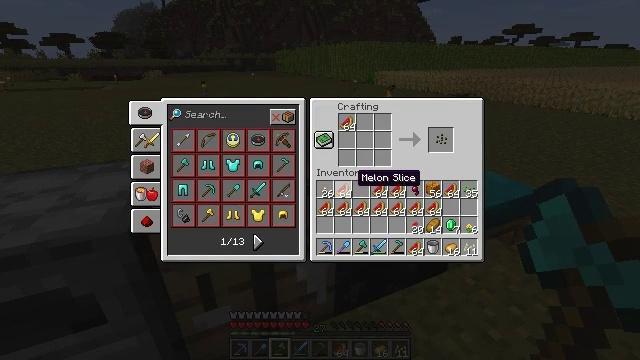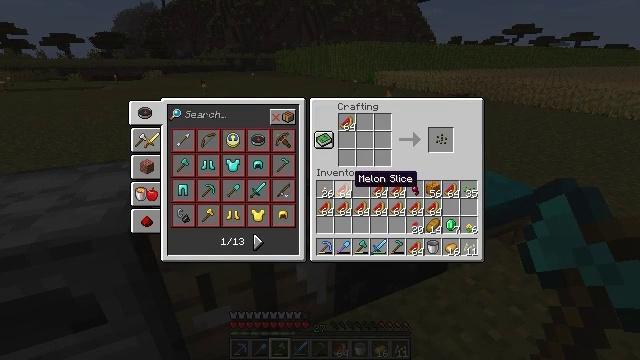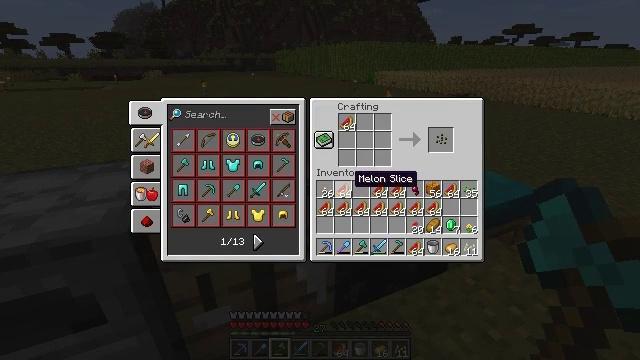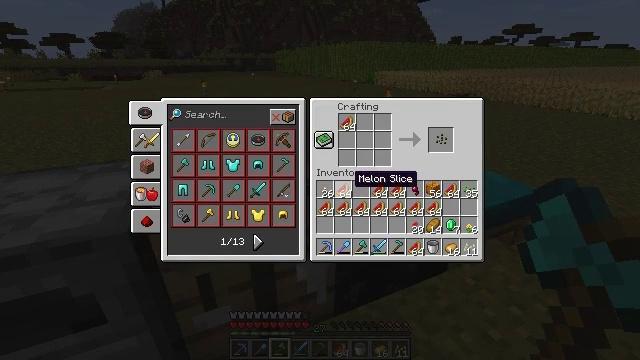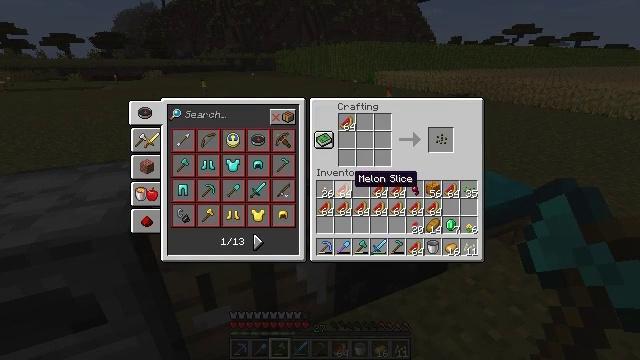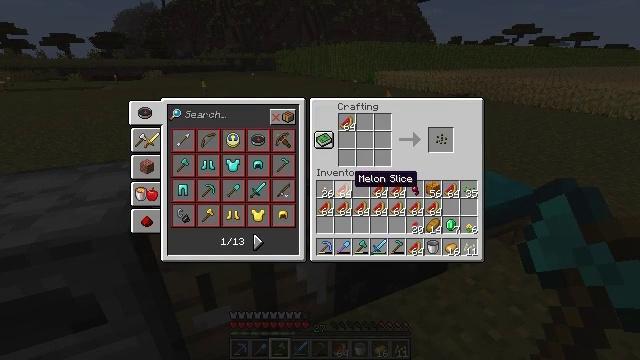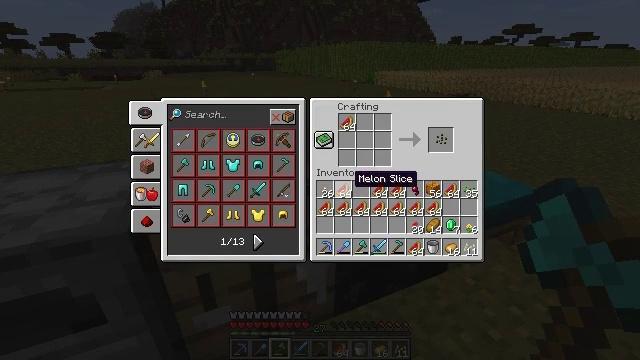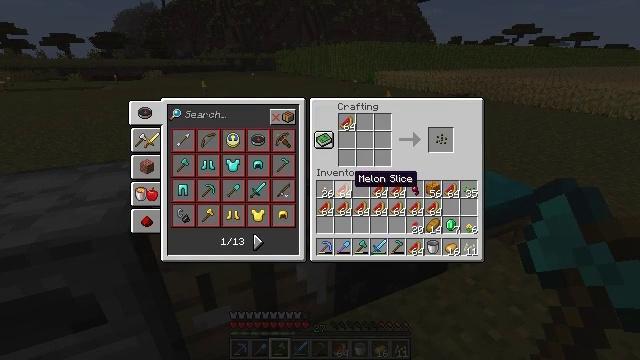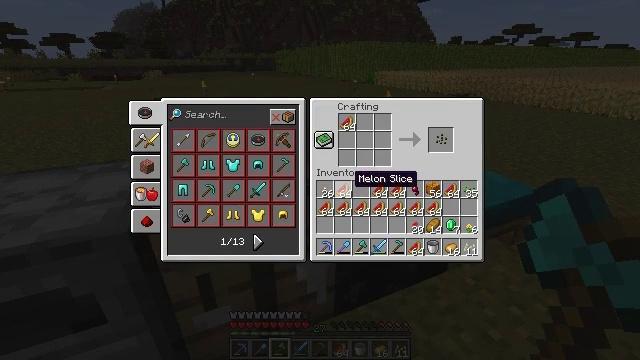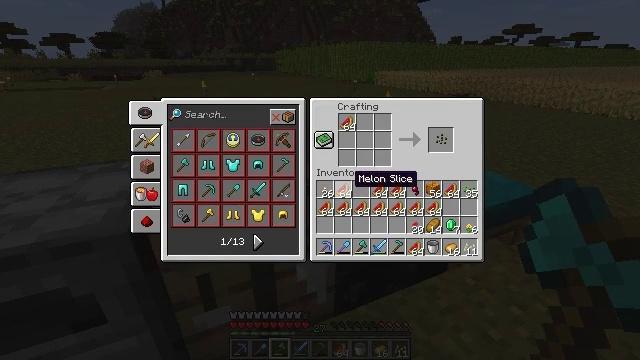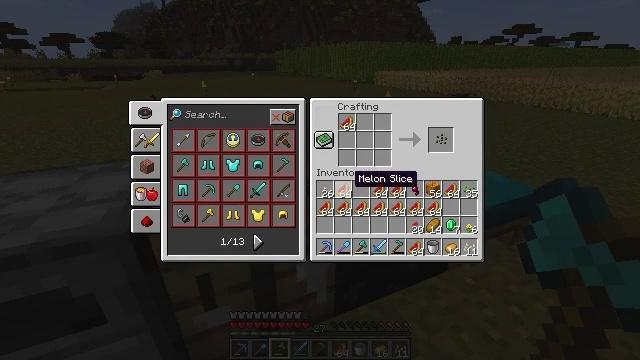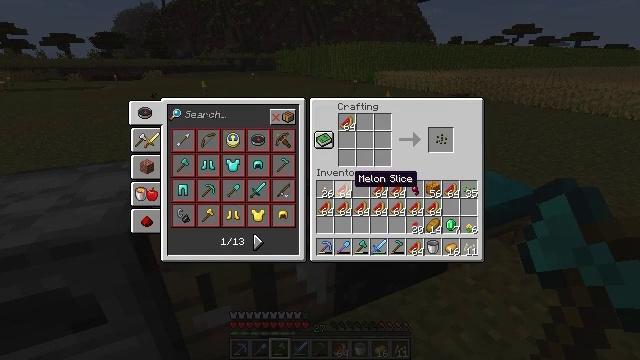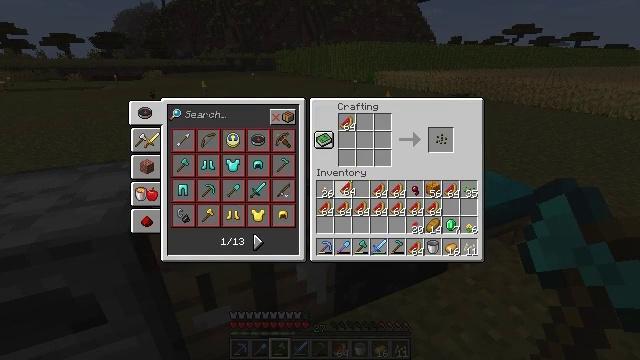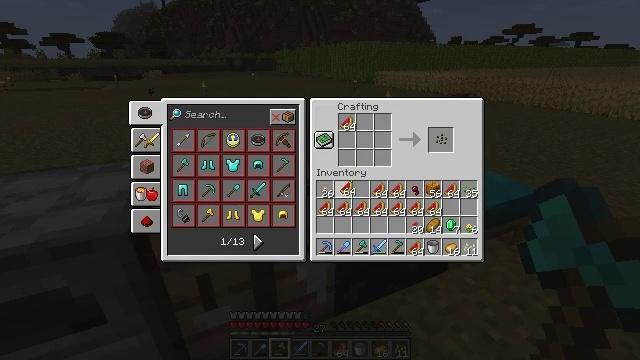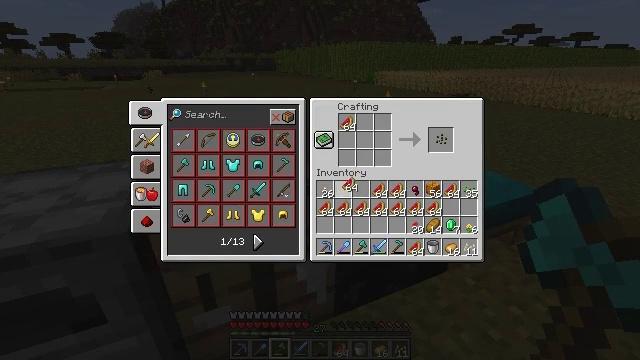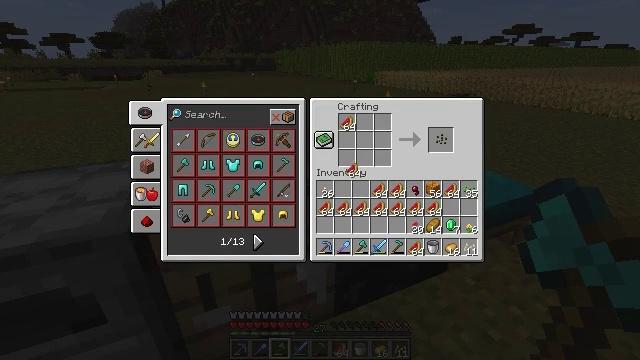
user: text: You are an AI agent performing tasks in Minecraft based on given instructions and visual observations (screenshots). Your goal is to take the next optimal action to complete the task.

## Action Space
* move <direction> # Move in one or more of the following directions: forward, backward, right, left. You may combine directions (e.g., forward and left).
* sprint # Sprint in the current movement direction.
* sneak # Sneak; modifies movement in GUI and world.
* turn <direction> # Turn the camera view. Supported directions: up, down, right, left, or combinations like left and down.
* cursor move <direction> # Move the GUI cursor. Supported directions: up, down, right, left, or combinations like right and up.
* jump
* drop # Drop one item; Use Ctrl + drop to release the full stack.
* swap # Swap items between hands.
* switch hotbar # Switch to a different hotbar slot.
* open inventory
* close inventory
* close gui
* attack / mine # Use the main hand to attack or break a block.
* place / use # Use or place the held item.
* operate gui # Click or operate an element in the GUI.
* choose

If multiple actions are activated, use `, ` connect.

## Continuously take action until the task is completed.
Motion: motion action
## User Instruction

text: Use the crafting table to craft a melon.
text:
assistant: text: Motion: no_op
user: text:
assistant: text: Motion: no_op
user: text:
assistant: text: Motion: no_op
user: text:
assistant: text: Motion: no_op
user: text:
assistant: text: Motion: no_op
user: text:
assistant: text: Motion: no_op
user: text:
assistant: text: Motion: no_op
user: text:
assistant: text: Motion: no_op
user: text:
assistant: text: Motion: no_op
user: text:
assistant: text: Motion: no_op
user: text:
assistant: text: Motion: no_op
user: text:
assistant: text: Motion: operate gui
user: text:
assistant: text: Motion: operate gui
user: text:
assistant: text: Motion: operate gui
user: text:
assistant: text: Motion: cursor move up
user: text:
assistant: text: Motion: cursor move up
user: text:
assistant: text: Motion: no_op
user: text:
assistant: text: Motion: no_op
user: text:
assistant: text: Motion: no_op
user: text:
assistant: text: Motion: no_op
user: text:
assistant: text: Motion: no_op
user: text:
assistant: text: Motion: no_op
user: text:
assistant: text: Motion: no_op
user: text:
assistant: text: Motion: no_op
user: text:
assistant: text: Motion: no_op
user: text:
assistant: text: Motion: operate gui
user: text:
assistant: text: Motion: operate gui
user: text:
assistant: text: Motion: operate gui
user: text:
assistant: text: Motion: no_op
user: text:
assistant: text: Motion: cursor move right and down